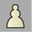
Piece: wP